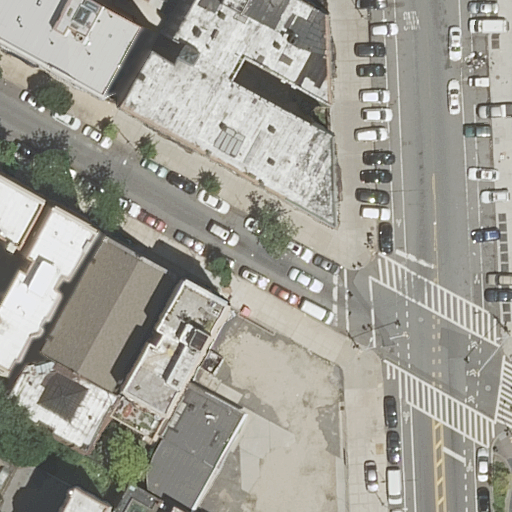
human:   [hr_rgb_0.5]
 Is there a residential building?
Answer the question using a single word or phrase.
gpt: yes

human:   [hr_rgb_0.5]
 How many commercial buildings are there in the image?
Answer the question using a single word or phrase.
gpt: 0

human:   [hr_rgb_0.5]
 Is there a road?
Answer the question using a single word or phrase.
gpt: yes

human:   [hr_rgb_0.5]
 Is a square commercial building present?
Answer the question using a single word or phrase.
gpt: no

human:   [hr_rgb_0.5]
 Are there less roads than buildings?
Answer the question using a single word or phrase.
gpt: yes

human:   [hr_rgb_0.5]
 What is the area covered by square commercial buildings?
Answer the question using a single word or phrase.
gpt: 0m2

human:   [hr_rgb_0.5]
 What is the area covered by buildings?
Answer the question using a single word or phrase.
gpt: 3769m2

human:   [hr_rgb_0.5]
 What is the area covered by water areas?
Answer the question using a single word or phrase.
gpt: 0m2

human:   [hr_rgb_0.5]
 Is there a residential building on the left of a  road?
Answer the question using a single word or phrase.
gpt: yes

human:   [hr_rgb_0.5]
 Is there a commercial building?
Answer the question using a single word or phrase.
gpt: no

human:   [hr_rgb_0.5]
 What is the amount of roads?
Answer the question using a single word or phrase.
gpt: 4

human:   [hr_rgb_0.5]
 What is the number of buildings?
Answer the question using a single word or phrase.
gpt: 10

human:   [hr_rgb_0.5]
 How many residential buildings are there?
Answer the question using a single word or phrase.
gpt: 10

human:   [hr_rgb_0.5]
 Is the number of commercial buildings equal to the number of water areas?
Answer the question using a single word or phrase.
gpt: yes

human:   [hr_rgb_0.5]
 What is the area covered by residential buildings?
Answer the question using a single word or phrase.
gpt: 3769m2

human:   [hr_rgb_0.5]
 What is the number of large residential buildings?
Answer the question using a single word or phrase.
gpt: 2

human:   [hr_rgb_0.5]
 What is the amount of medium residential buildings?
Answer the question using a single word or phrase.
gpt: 4

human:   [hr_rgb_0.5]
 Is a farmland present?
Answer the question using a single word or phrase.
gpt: no

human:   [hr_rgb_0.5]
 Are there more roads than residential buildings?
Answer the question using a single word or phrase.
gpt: no

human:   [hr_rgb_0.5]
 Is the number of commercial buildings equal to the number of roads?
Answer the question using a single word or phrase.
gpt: no

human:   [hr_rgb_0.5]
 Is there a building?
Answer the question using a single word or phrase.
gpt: yes

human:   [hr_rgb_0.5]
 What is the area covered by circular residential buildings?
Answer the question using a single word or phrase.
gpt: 0m2

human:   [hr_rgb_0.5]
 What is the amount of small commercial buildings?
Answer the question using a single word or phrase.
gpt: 0

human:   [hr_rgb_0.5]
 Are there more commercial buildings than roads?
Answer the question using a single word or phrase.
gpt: no

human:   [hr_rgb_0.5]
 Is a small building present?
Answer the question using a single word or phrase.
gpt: yes

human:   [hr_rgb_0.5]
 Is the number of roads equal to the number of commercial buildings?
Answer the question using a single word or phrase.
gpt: no

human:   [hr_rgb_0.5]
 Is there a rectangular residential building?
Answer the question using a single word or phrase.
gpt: yes

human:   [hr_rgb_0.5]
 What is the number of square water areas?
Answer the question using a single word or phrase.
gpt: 0

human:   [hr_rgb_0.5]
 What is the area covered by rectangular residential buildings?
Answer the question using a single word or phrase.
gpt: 130m2

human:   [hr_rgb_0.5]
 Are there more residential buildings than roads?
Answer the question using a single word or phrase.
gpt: yes

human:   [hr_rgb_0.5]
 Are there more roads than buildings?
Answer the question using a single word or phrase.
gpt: no

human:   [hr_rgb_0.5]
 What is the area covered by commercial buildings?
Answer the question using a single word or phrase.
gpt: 0m2

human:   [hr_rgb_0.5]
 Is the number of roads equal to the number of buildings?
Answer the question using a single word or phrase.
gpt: no

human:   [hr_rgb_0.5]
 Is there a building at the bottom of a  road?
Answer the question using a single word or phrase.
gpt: yes

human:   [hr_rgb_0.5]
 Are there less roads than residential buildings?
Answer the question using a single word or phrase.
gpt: yes

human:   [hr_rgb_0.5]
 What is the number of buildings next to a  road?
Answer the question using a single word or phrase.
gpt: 10

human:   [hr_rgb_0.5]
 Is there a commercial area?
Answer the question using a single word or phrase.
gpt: no

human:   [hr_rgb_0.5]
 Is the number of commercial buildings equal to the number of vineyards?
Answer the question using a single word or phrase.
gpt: yes

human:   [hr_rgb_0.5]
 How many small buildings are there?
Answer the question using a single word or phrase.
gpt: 4

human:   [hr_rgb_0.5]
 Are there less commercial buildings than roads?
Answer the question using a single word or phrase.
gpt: yes

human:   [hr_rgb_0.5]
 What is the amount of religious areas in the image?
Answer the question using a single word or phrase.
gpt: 0

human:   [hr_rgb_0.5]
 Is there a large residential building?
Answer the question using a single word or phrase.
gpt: yes

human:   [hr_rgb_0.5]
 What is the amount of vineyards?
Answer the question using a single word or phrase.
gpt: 0

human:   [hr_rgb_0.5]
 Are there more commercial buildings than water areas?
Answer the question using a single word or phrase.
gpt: no

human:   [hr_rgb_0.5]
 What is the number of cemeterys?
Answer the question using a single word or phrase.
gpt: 0

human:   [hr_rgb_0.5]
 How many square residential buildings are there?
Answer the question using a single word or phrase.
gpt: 0

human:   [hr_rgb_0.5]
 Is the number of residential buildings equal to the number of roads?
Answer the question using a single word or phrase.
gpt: no

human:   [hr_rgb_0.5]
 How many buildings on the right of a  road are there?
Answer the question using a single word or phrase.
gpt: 0

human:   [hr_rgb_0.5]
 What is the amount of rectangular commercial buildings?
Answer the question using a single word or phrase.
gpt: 0

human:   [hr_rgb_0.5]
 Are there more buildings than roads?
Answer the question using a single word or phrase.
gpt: yes

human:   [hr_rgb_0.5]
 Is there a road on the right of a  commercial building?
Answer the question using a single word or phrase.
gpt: no

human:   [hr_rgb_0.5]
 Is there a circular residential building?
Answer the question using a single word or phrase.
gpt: no

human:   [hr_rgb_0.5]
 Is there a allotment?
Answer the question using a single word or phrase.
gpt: no

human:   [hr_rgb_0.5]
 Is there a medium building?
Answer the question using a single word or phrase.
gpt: yes

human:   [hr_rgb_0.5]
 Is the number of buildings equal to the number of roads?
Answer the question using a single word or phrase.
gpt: no

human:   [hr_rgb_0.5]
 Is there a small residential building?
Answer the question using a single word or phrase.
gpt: yes

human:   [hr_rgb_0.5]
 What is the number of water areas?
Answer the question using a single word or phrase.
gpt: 0

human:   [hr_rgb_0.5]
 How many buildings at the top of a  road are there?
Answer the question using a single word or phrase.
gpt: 4

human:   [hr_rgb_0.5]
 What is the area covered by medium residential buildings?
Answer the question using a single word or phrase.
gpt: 1193m2

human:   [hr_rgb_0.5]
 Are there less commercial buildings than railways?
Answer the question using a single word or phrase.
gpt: no

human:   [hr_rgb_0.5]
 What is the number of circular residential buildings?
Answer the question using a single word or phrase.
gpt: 0

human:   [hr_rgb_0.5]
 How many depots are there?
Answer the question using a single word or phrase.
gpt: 0

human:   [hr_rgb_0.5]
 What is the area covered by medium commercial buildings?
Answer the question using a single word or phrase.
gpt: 0m2

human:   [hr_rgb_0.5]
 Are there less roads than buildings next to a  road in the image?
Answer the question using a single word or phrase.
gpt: yes